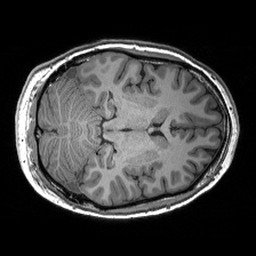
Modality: T1w
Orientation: axial
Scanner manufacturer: siemens
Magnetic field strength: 3 T
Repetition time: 2.53 s
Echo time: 0.00288 s